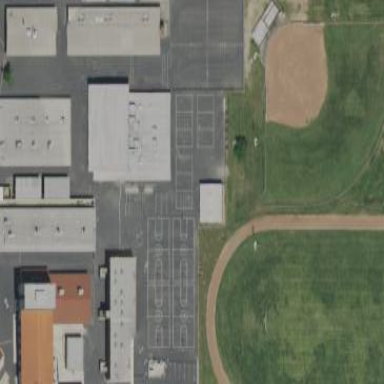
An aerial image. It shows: School.